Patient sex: F
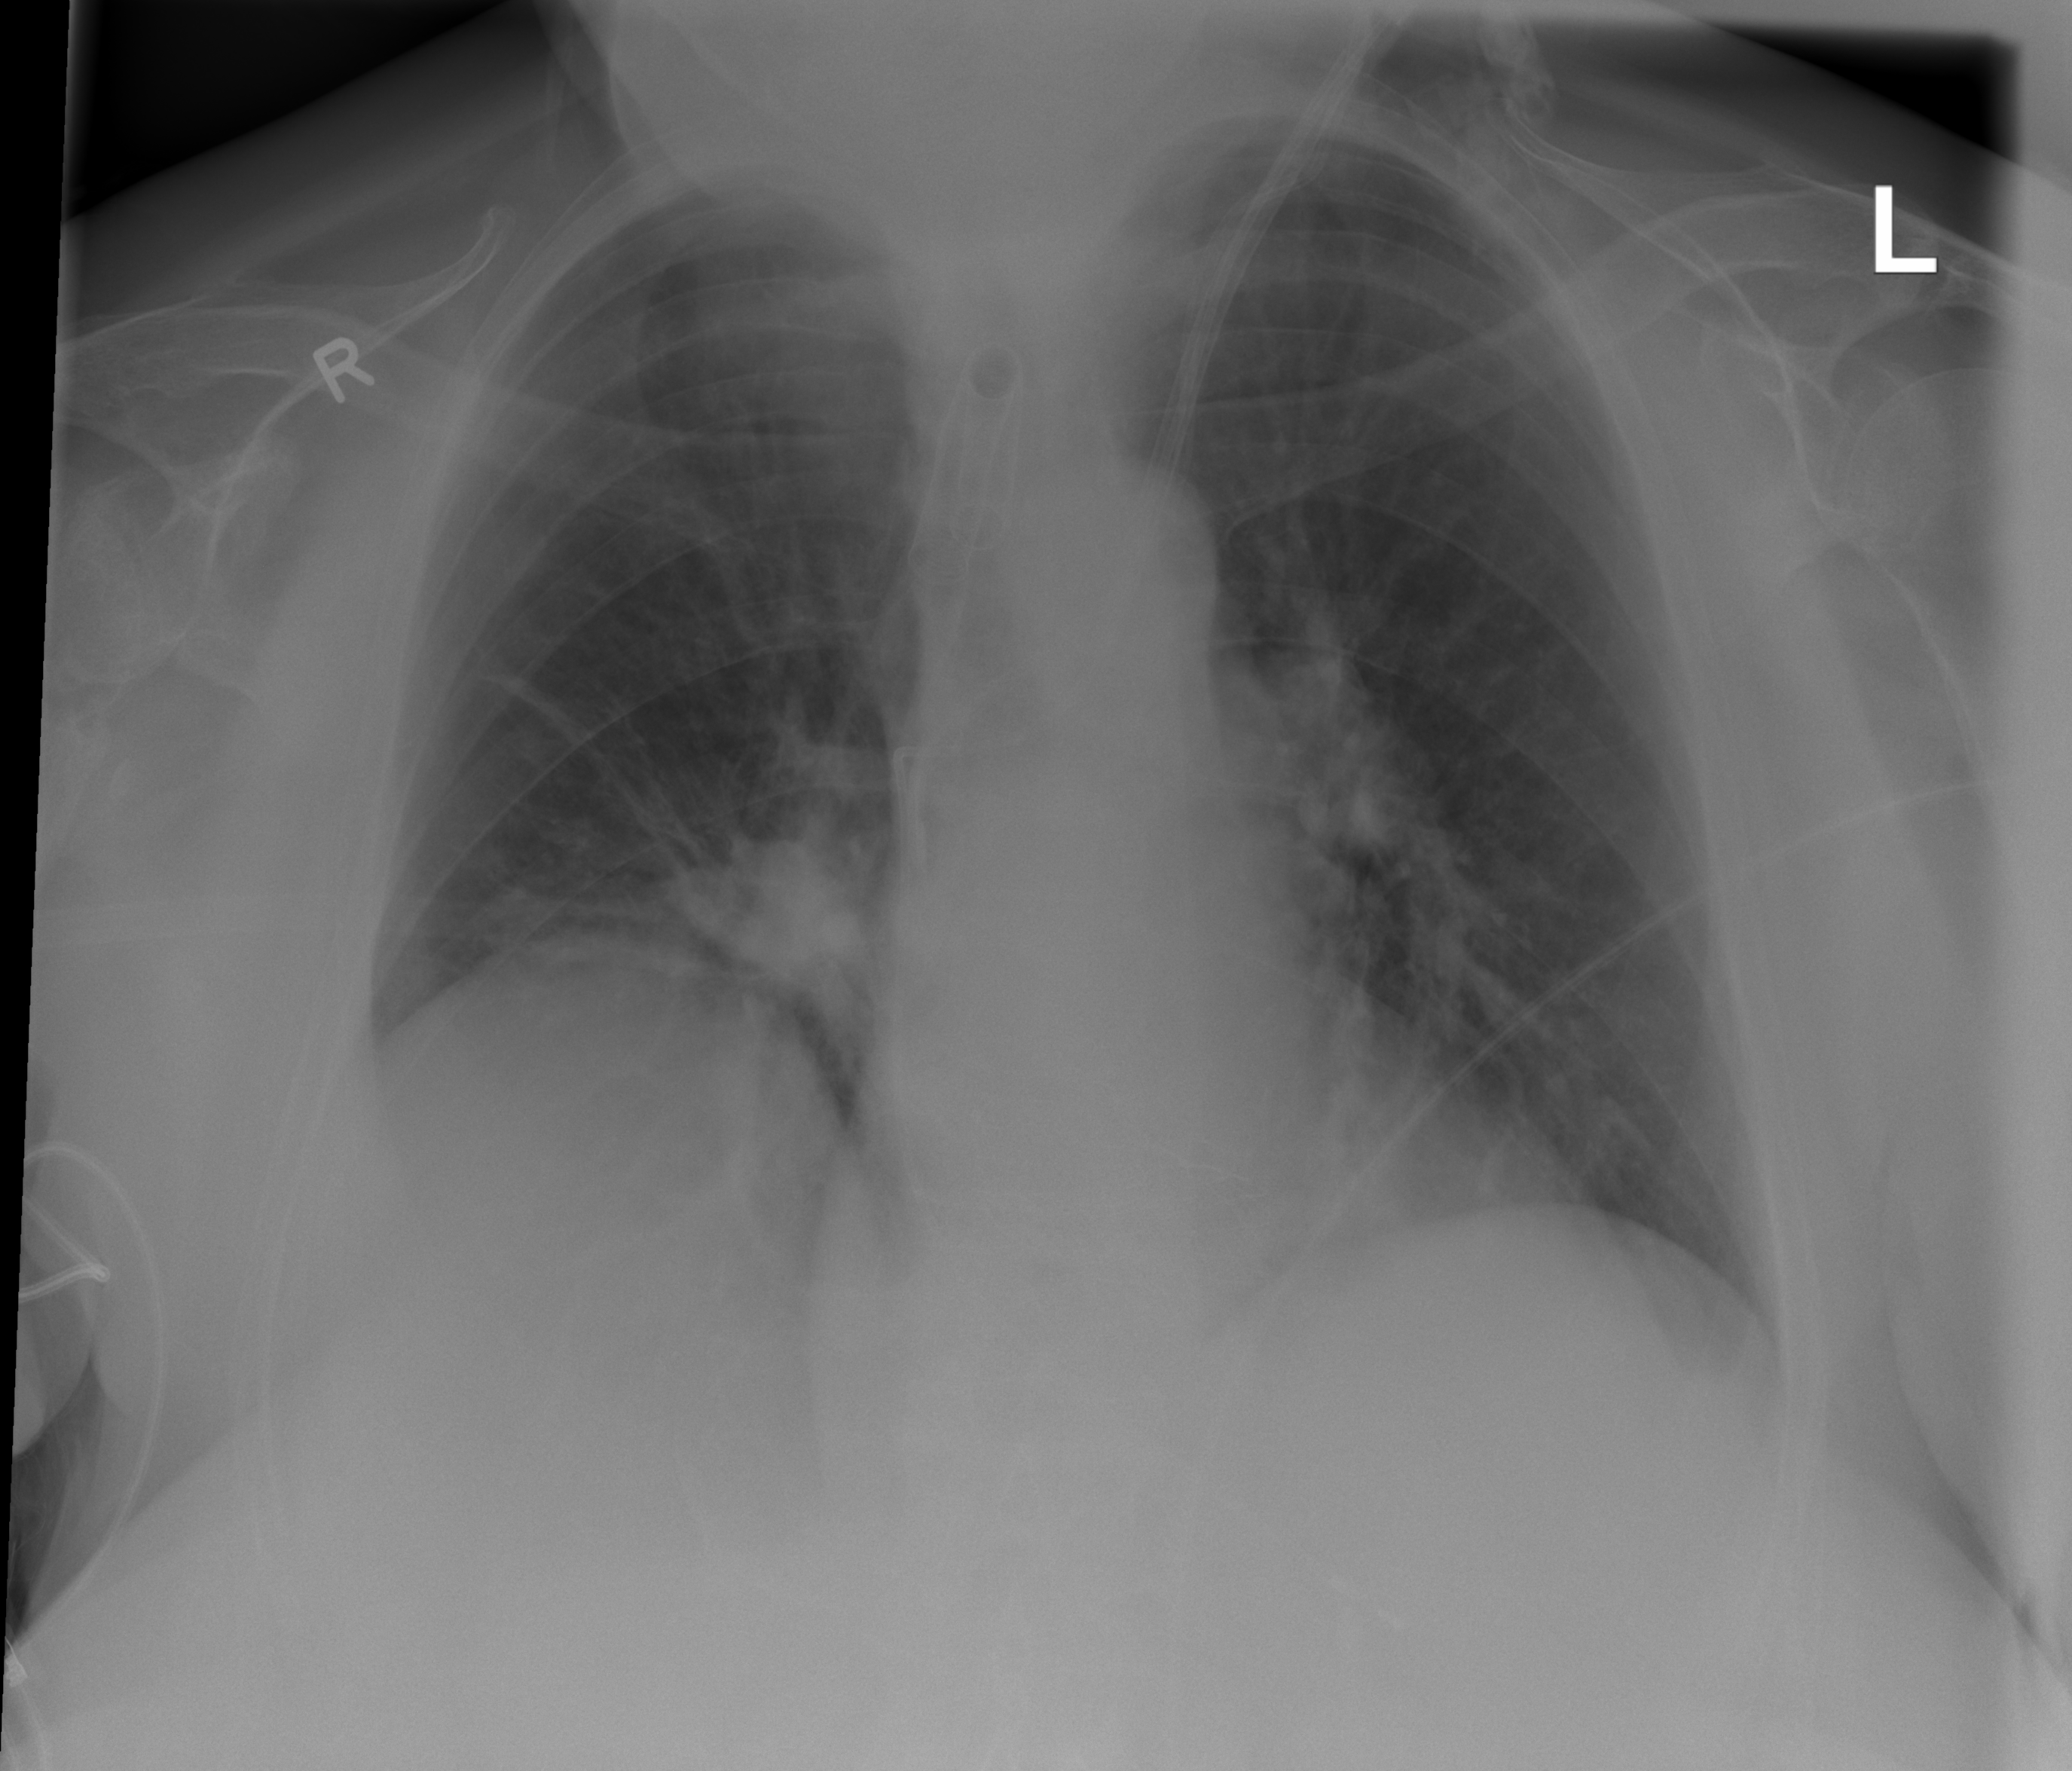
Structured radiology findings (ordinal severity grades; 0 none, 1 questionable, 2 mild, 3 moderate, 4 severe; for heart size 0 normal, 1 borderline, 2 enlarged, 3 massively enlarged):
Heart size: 0
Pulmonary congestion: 2
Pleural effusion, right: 0
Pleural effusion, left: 0
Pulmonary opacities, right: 1
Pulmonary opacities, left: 0
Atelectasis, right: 2
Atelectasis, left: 0